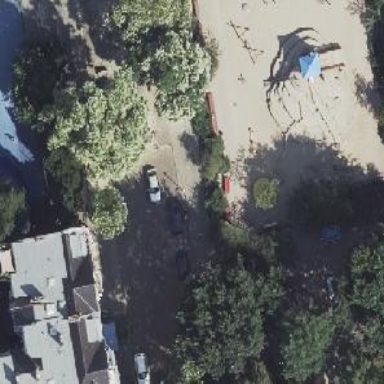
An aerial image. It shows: Playground featuring trampoline.